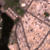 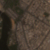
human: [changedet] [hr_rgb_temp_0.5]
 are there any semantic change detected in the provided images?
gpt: The area appears the same.